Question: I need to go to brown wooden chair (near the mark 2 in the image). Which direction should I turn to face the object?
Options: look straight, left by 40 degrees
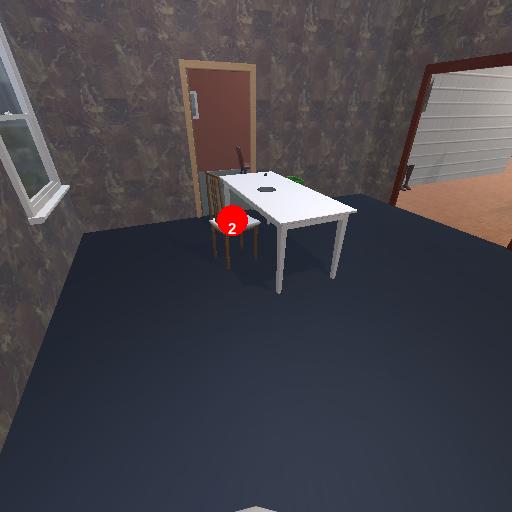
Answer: look straight